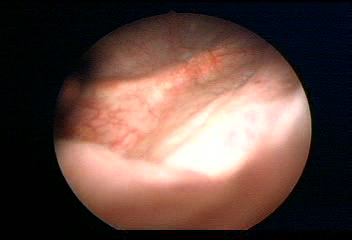
Modality: WLC
Class: Normal mucosa
Bladder cancer association: No